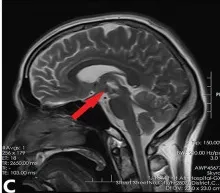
MRI revealed abnormal signals in the midbrain and thalamus. (C) The sagittal scanning of MRI revealed Mesencephalic infarction(T2-weighted MR images).
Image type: radiology (mri)